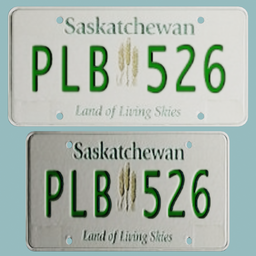
Label: mechanical